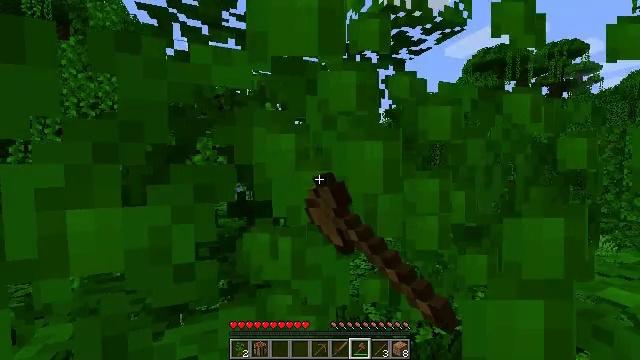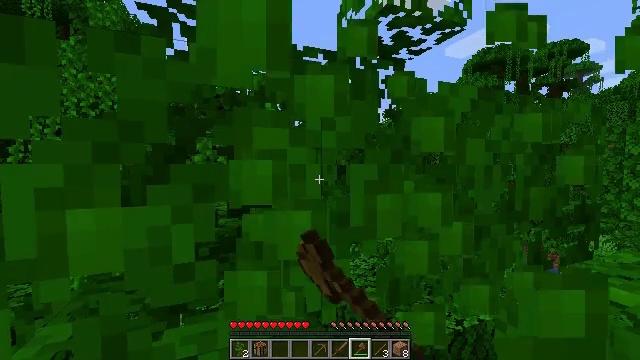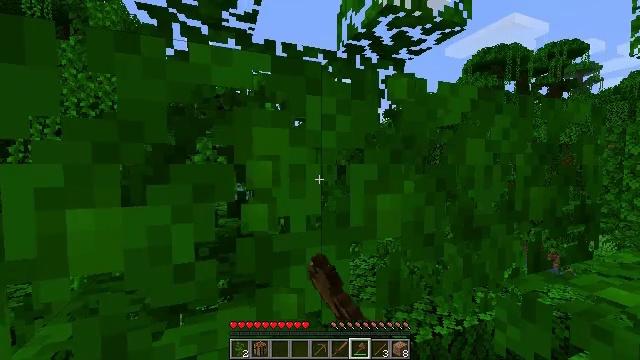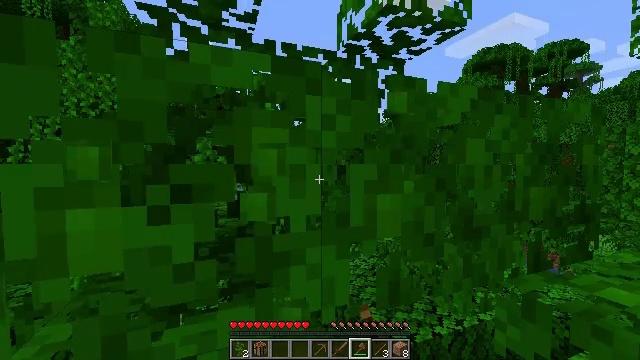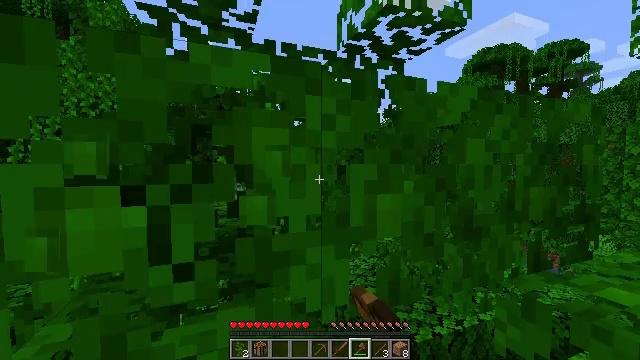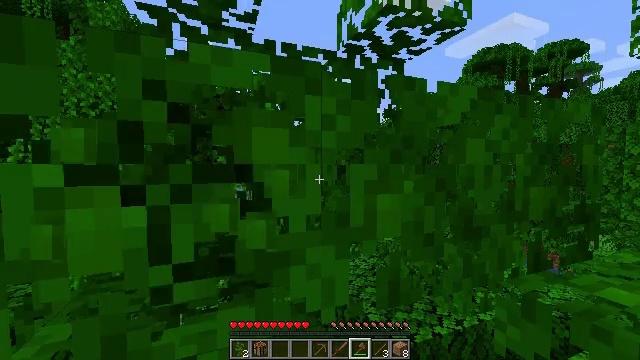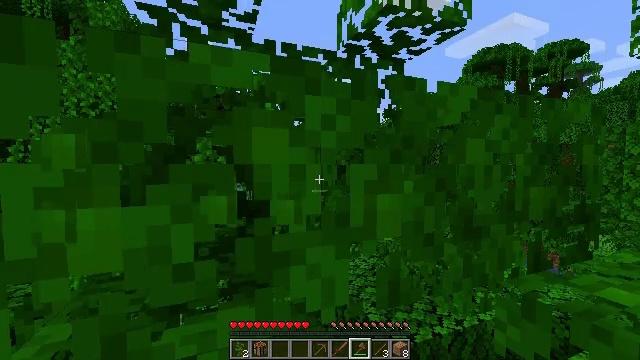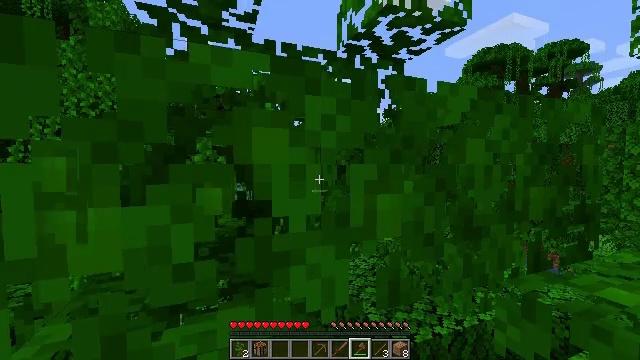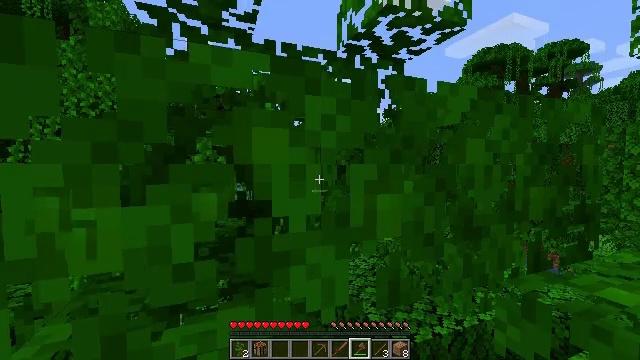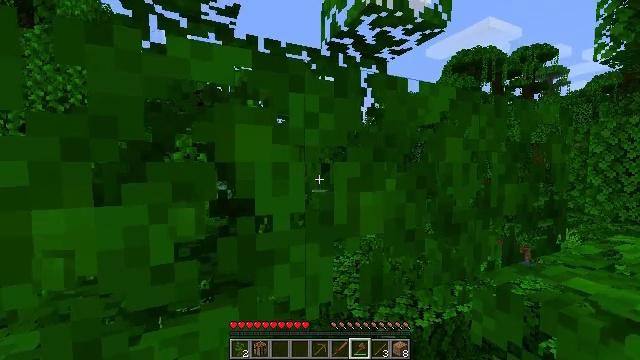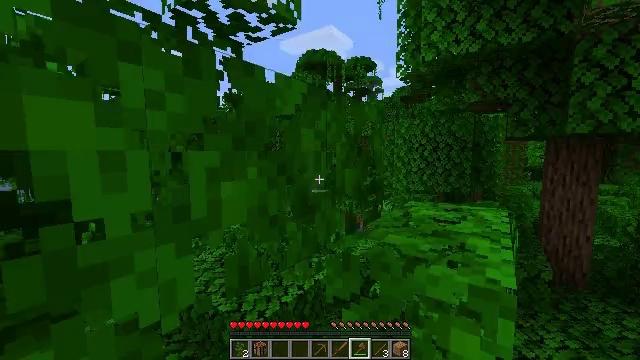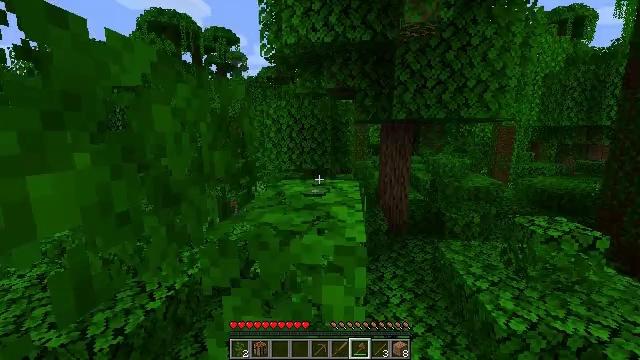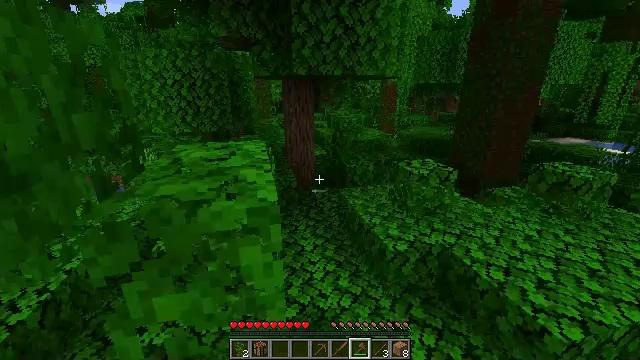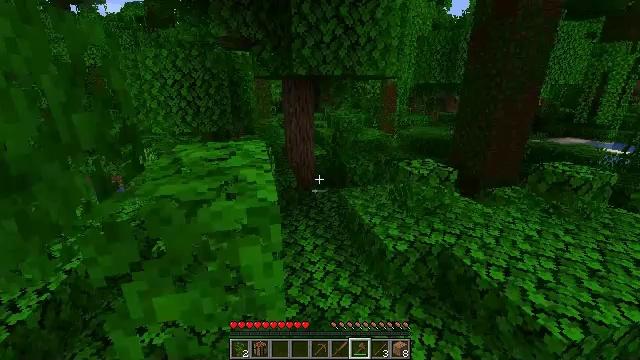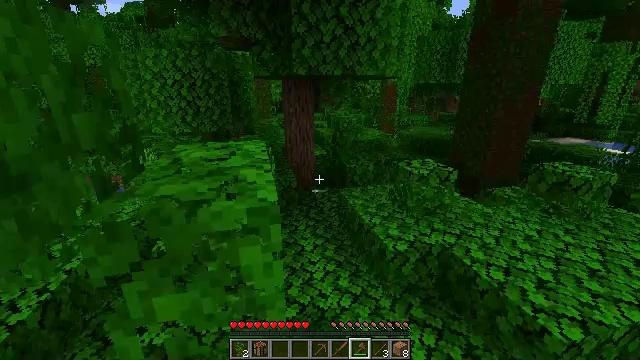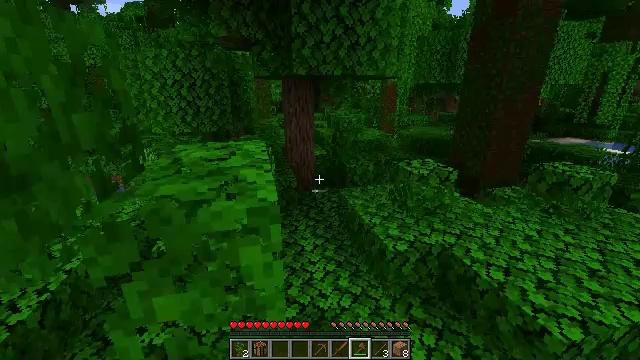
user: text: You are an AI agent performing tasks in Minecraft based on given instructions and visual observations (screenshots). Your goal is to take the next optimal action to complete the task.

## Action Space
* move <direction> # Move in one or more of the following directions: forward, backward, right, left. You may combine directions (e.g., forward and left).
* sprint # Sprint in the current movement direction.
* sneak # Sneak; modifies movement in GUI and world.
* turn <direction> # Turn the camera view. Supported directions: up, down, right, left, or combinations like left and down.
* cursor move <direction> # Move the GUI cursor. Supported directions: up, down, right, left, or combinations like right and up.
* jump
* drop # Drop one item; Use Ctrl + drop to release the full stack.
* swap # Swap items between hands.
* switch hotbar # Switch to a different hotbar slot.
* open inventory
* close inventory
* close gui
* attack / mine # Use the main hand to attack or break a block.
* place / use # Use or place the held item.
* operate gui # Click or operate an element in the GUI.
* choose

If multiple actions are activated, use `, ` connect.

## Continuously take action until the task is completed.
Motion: motion action
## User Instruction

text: Collect some bamboo.
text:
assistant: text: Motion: attack / mine
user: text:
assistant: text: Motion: attack / mine
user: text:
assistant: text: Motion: attack / mine
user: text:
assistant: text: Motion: attack / mine
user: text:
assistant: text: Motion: attack / mine
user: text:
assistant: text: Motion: no_op
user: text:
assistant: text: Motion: no_op
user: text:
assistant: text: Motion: no_op
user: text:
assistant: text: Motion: turn right
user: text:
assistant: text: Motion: turn right and down
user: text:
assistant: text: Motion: turn right and down
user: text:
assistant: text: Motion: turn right and down
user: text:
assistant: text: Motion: no_op
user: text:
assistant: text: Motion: no_op
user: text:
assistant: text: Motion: no_op
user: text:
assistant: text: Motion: no_op
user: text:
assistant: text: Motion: no_op
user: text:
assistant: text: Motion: no_op
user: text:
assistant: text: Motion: no_op
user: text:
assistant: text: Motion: turn right
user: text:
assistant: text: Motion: move forward, turn right and up
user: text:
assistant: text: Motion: move forward, turn right and up
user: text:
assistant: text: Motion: move forward, turn right
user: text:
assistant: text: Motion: move forward
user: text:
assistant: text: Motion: move forward
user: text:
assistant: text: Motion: move forward, sprint, turn left
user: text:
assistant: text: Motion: move forward, sprint, jump
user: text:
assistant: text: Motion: move forward, sprint, jump
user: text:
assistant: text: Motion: move forward, sprint, jump
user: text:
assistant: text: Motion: move forward, sprint, jump